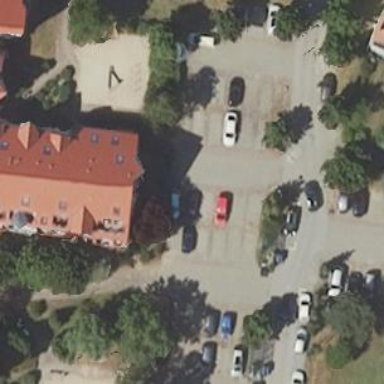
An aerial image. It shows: Road serving as parking aisle.